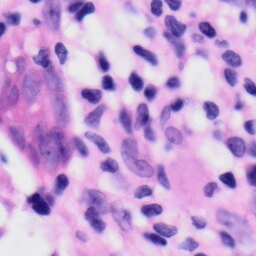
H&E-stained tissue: Skin